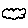
Label: cloud